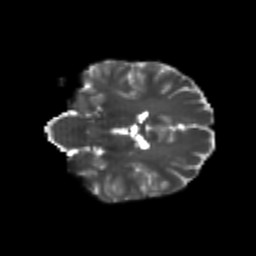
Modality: T2w
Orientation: coronal
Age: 22
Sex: female
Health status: healthy
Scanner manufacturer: philips
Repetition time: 7.391 s
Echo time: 0.08599 s